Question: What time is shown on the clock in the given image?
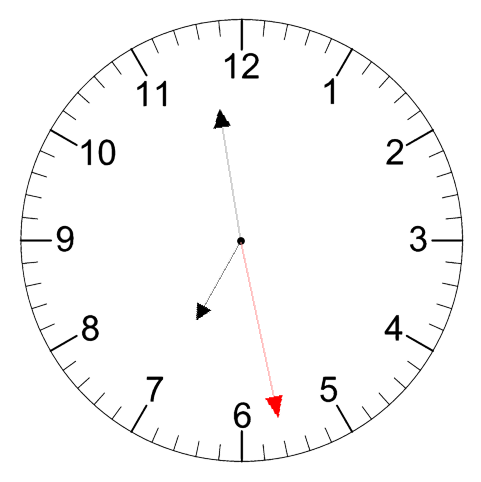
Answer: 06:58:28